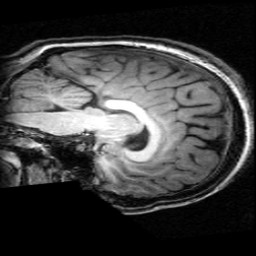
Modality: T1w
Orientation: sagittal
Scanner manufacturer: ge
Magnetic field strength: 3 T
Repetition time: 0.01222 s
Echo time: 0.005176 s